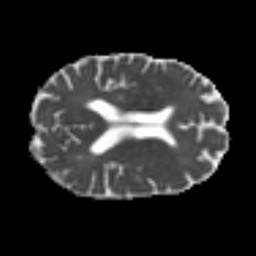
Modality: MD
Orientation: axial
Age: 61
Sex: male
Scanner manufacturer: siemens
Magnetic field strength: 3 T
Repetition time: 4.987 s
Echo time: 0.0792 s